Aerial crown-view tile of a tropical tree (Barro Colorado Island, Panama), acquired 20250616:
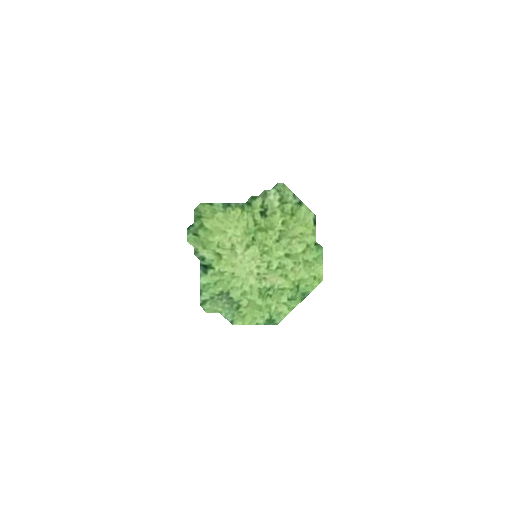
Species: Quararibea stenophylla
GBIF accepted scientific name: Quararibea stenophylla
Crown area: 20.393 m²